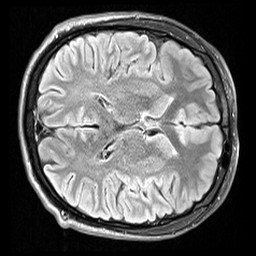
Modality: FLAIR
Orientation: axial
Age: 24
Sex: male
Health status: healthy
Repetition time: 12 s
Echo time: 0.095 s